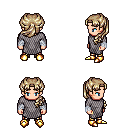
a pixel art fantasy rpg character, male body template, human, light skin, chain mail, gold greaves, white blonde princess hairstyle, white cloth bandages, gold boots, four views (front, back, left, right), 2x2 character sprite sheet, small pixel art, hard edges, no anti-aliasing